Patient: sex F, age 54
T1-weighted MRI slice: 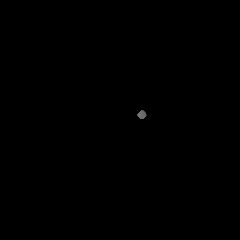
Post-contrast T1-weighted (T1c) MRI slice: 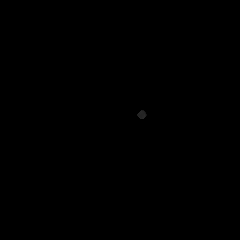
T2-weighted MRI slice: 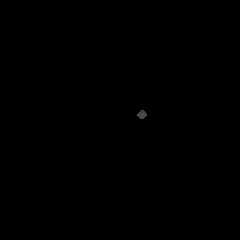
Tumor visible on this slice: no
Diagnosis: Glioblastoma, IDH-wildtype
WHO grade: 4